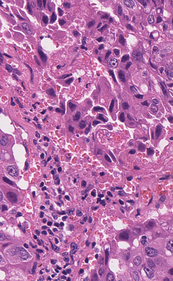
Tumor epithelial tissue: yes
Tumor-associated stroma tissue: yes
Normal tissue: no